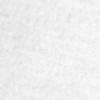
Label: no_change